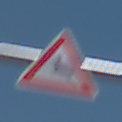
Verkehrszeichen: WildwechselRechts
Umgebung: Outdoor, Nature
Tageszeit: Midday
Wetter: Clear
Licht: Natural
Jahreszeit: NotSpecified
Kontrast: HighContrast